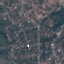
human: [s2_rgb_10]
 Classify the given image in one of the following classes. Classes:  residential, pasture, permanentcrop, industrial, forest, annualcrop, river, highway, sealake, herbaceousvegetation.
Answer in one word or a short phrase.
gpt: Residential